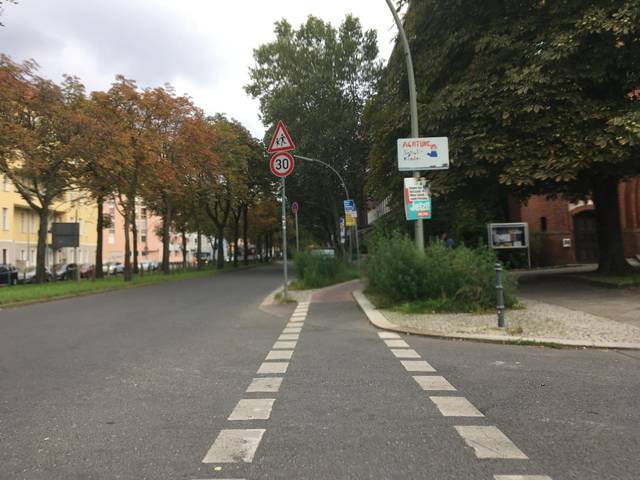
Region: Germany
Coordinates: 52.523, 13.33